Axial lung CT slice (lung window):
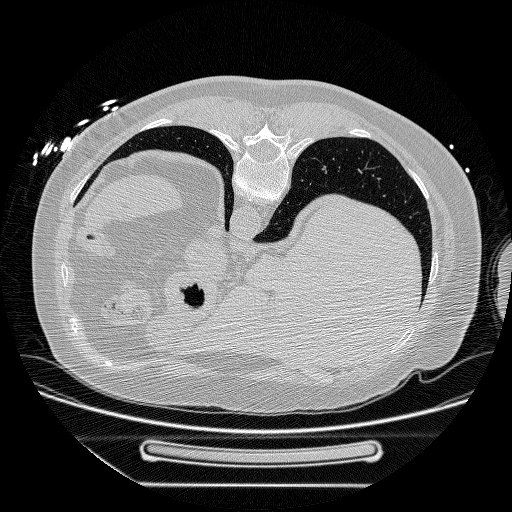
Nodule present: no